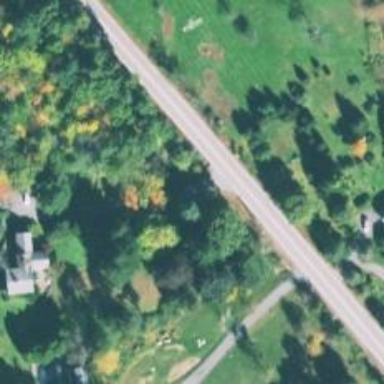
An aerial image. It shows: Driveway leading to service road.